Question: How can I represent the following table in database efficiently, assuming that the number of rows and cols is more the several hundreds (I think creating database with 100 fields is not a good idea:))

I'm using Ruby on Rails/SQLite.
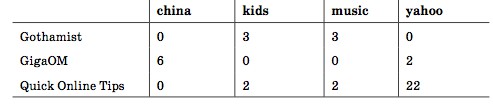
Answer: What you have here is a classical de-normalisation task. And the classical approach (not knowing your read-write patterns or other needs) is to make three tables:
'''
ID | Name
---------
1 | Gothamist
2 | GigaOm
3 | Quick Online Tips
ID | Name
----------
1 | China
2 | Kids
3 | Music
4 | Yahoo
ID1 | ID2 | Value
-----------------
1 | 1 | 0
1 | 2 | 3
...
3 | 4 | 22
'''